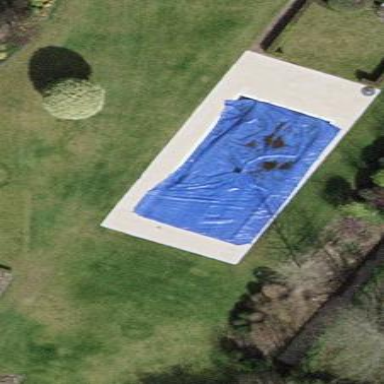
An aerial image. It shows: Outdoor swimming pool on leisure land.